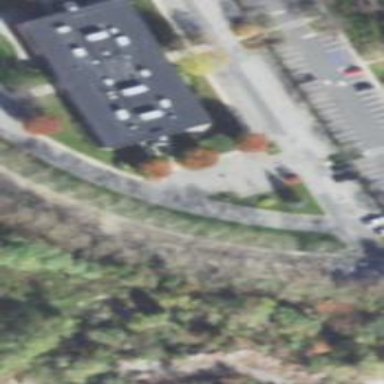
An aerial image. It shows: Commercial building.